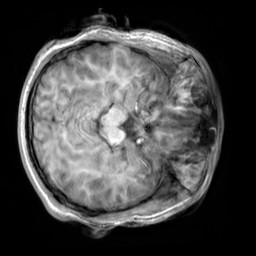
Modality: T1w
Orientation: axial
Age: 19
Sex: male
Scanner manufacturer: siemens
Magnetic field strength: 3 T
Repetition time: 2.3 s
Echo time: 0.00303 s